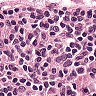
Metastatic tissue present: no